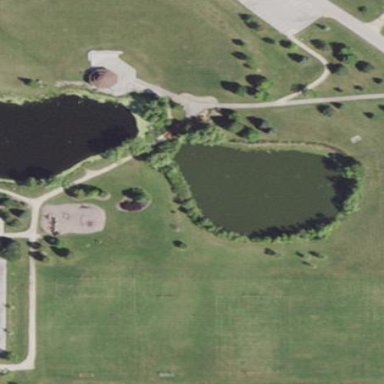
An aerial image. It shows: Pond surrounded by natural water.